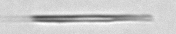
Label: fiber